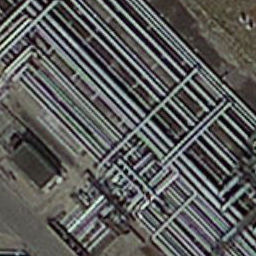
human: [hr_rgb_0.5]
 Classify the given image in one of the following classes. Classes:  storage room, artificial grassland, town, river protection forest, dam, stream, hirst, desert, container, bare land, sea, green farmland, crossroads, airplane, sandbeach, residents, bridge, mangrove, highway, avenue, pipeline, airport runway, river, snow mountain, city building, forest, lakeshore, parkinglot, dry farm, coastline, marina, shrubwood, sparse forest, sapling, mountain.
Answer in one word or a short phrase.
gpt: pipeline